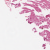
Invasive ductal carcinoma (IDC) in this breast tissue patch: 0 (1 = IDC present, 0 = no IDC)